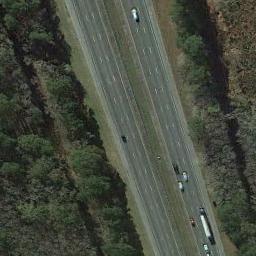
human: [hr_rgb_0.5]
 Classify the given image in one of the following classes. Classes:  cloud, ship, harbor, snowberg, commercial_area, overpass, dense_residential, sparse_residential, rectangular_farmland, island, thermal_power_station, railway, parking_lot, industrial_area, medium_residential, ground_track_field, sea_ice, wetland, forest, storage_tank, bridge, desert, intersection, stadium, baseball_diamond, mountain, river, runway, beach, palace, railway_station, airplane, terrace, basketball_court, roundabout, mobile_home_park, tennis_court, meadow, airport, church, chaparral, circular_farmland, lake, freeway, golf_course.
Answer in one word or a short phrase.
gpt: freeway